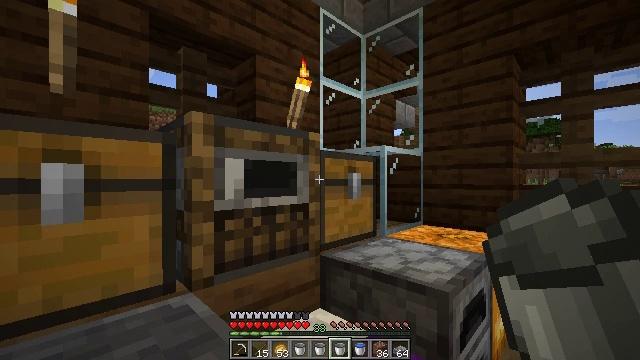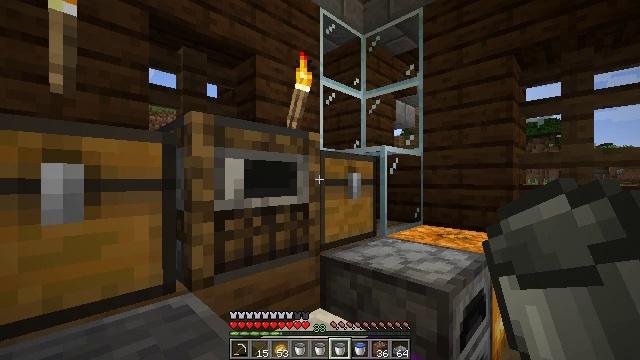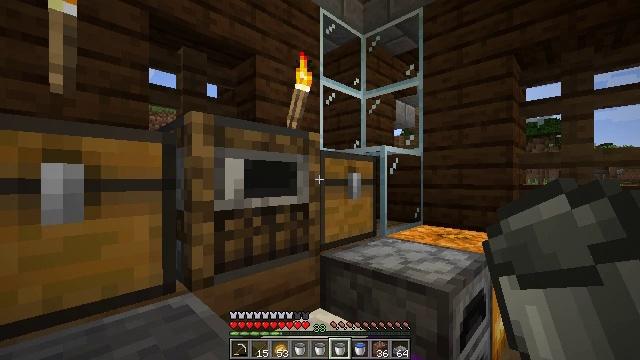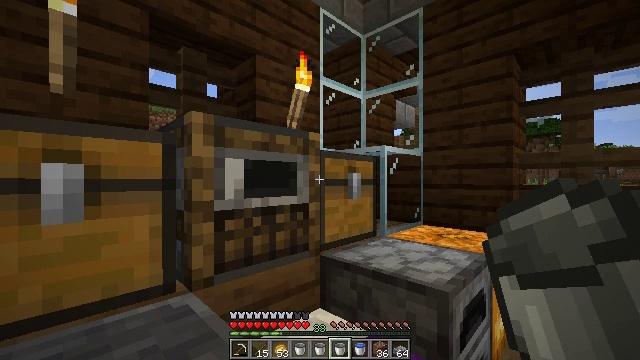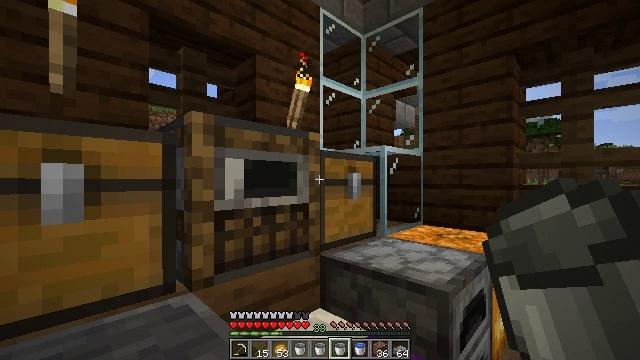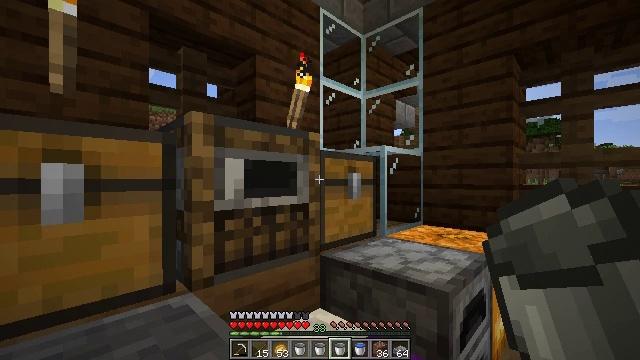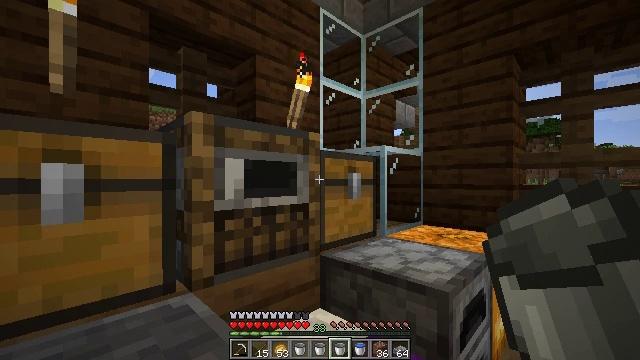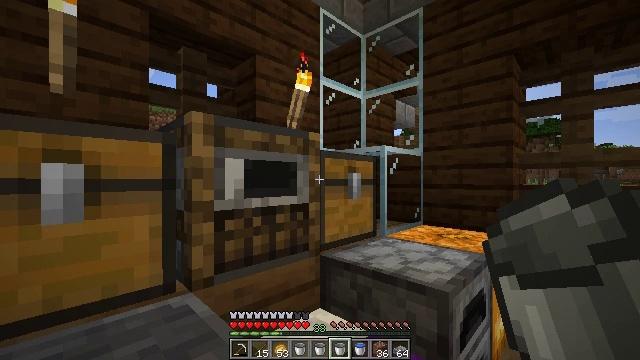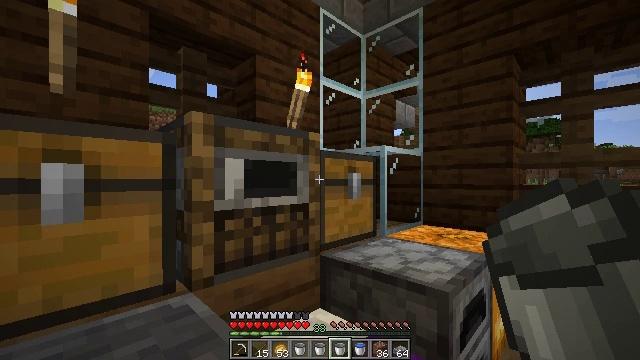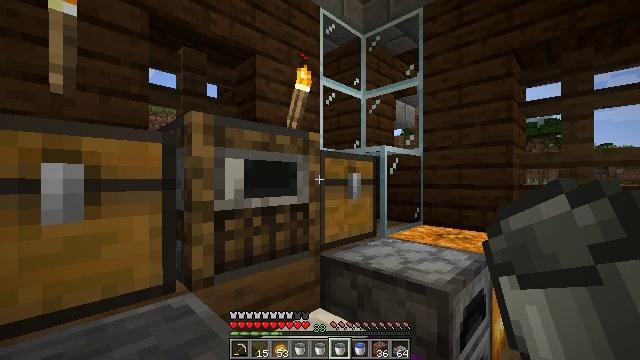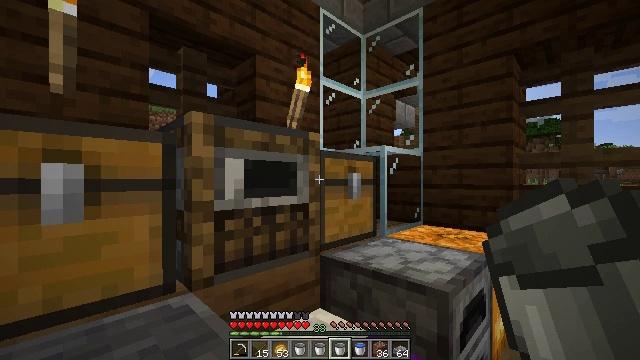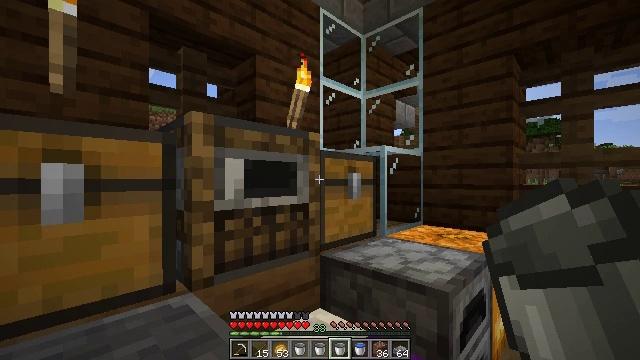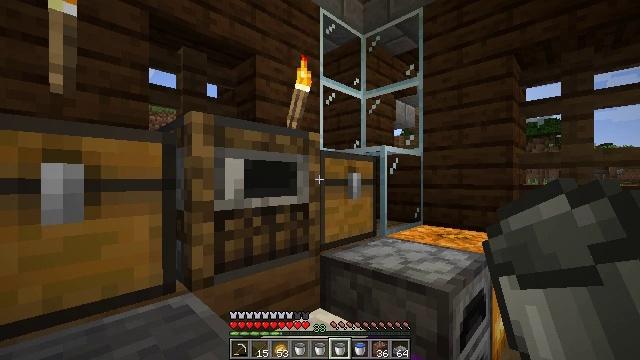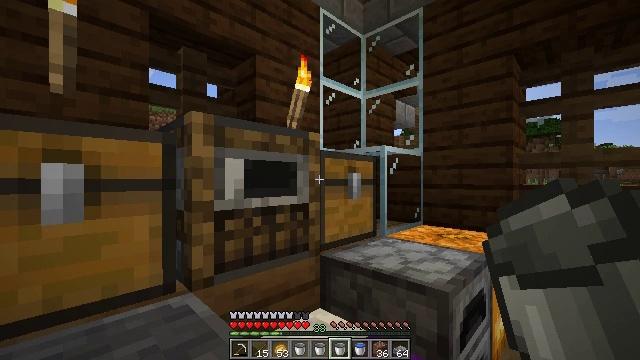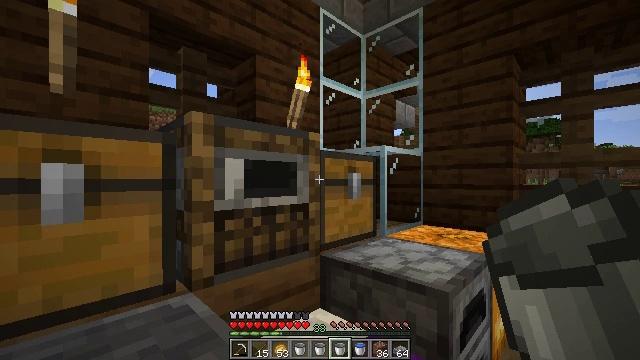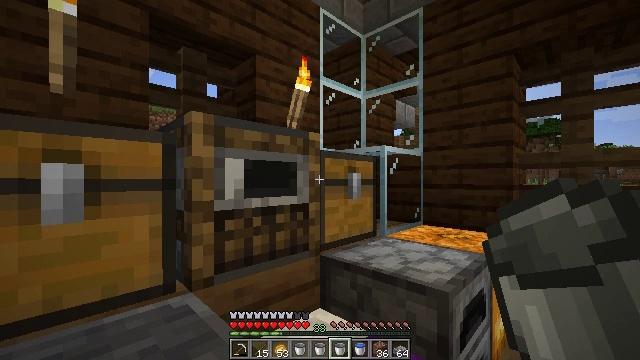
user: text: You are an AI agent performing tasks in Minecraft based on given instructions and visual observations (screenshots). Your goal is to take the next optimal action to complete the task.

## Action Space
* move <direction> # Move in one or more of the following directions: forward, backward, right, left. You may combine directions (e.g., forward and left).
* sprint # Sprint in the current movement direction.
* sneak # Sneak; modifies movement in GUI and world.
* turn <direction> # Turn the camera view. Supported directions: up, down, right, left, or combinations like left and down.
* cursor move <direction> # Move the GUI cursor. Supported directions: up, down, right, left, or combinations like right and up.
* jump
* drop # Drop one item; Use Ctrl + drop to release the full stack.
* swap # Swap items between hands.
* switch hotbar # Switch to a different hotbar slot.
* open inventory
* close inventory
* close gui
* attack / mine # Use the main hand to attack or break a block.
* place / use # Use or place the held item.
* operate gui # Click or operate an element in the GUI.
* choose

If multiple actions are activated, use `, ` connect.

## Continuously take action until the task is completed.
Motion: motion action
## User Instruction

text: Punch the spruce leaves to get saplings.
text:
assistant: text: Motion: no_op
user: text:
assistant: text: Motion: no_op
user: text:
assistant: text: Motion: no_op
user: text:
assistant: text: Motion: no_op
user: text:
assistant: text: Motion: no_op
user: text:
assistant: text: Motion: no_op
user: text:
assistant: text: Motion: no_op
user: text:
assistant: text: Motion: no_op
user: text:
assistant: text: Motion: no_op
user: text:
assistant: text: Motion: no_op
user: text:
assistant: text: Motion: no_op
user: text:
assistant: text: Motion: no_op
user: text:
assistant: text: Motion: no_op
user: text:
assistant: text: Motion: no_op
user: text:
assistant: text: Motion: no_op
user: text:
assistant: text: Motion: no_op
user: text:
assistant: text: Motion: no_op
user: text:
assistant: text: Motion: no_op
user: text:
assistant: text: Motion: no_op
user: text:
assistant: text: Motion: no_op
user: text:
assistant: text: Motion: no_op
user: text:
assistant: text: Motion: no_op
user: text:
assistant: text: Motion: no_op
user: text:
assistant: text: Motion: no_op
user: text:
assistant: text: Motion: no_op
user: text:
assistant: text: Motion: no_op
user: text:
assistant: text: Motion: no_op
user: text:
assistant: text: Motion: no_op
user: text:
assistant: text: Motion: no_op
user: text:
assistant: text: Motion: no_op